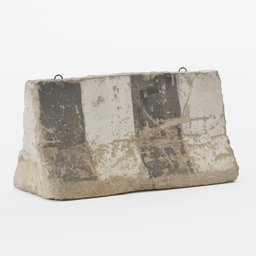
Label: architecture